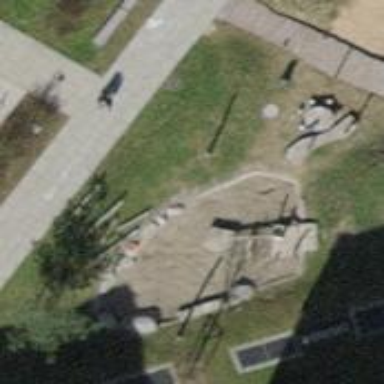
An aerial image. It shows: Sandpit playground.